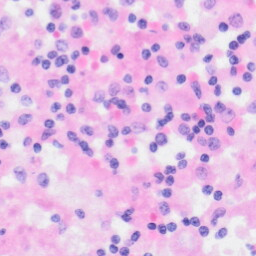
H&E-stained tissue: Kidney